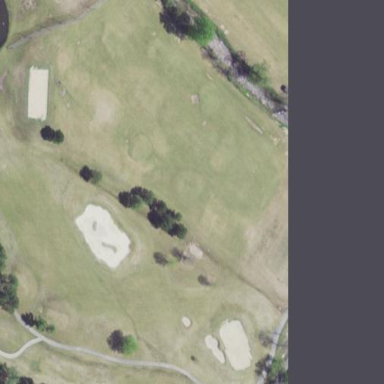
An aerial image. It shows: Grassy area designated as golf fairway.